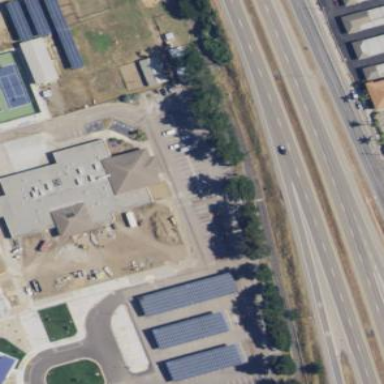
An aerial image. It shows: School building.